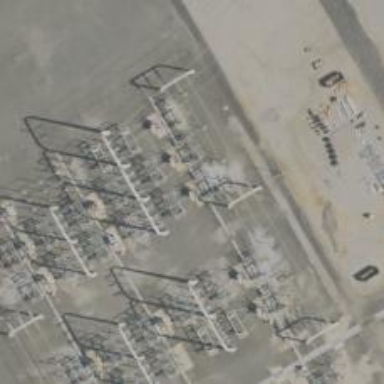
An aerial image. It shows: Switch for power supply.